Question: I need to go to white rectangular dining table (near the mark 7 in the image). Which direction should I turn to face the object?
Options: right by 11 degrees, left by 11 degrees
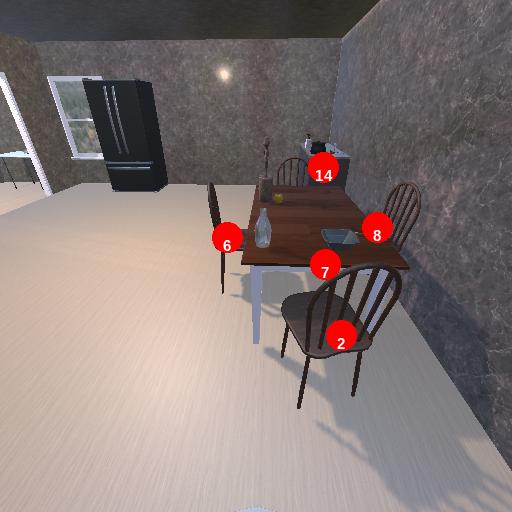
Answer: right by 11 degrees